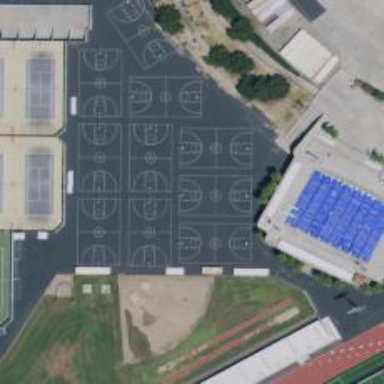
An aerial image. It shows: Basketball court in the leisure land pitch.